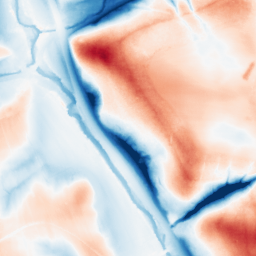
Category: classical
Decomposition family: gaussian_anisotropic
Decomposition parameters: sigma_x: 20
sigma_y: 20
Upsampling method: sinc_hamming
Upsampling parameters: scale: 4
kernel_size: 8
Upsampling scale: 4